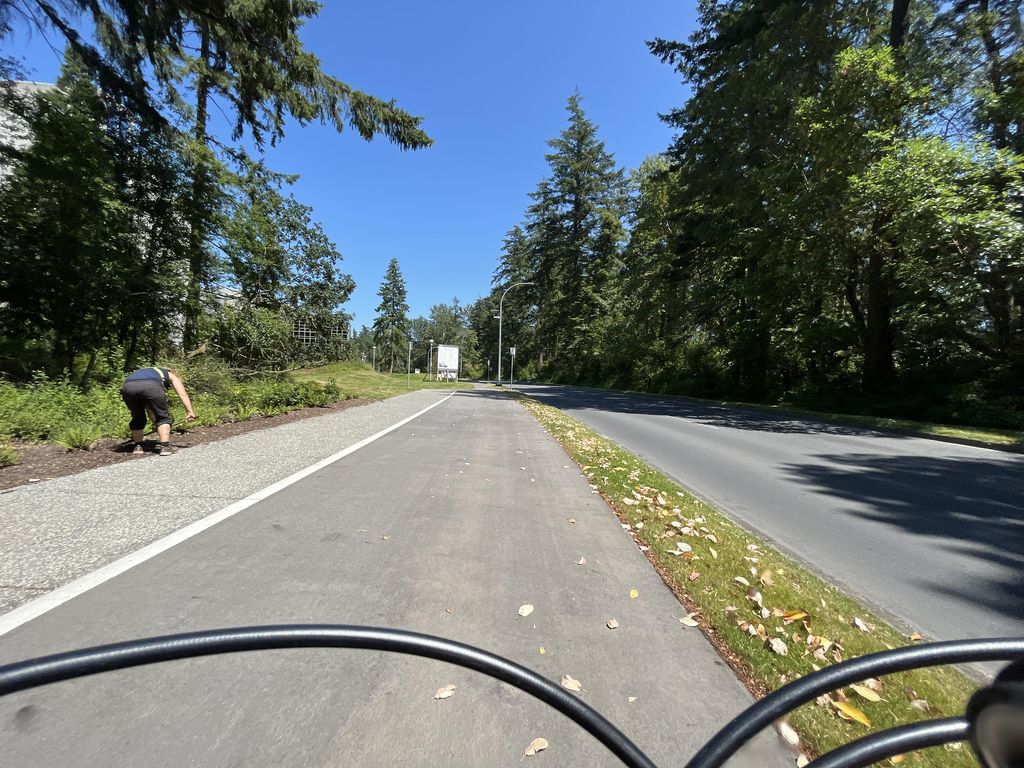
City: victoria